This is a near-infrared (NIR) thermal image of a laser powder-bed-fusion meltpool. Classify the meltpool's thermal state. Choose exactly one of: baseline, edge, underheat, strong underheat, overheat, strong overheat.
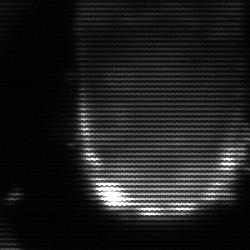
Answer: baseline